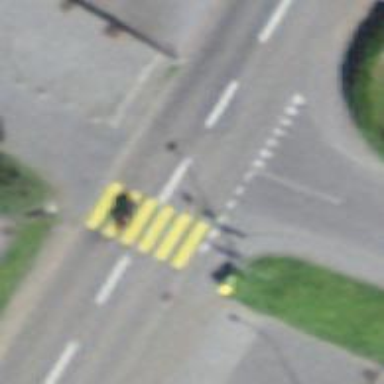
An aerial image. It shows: Uncontrolled crossing on the road.